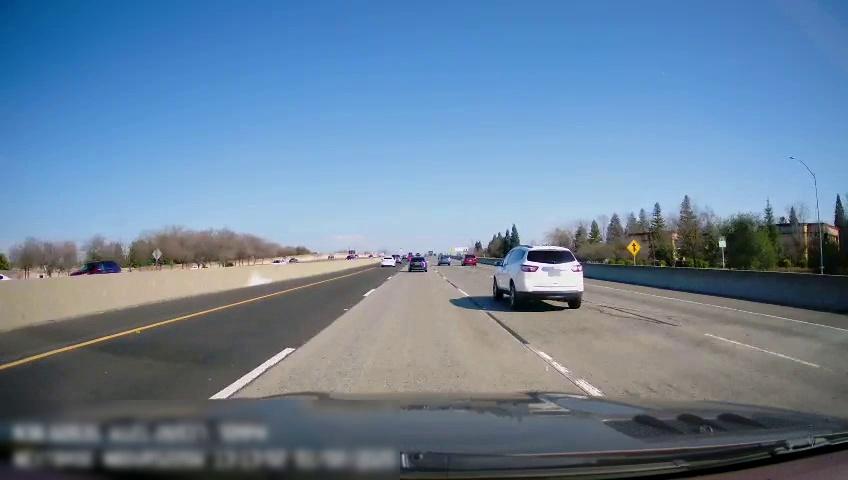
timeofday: Day
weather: Sunny
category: Drivable Space
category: Vehicles | Car
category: Vehicles | Car
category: Drivable Space
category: Vehicles | Van
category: Vehicles | SUV
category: Vehicles | SUV
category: Vehicles | SUV
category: Vehicles | Car
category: Vehicles | Car
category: Lanes | Alternate Lane
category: Lanes | Alternate Lane
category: Lanes | Current Lane
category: Lanes | Current Lane
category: Lanes | Alternate Lane
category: Traffic | Signs
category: Traffic | Signs